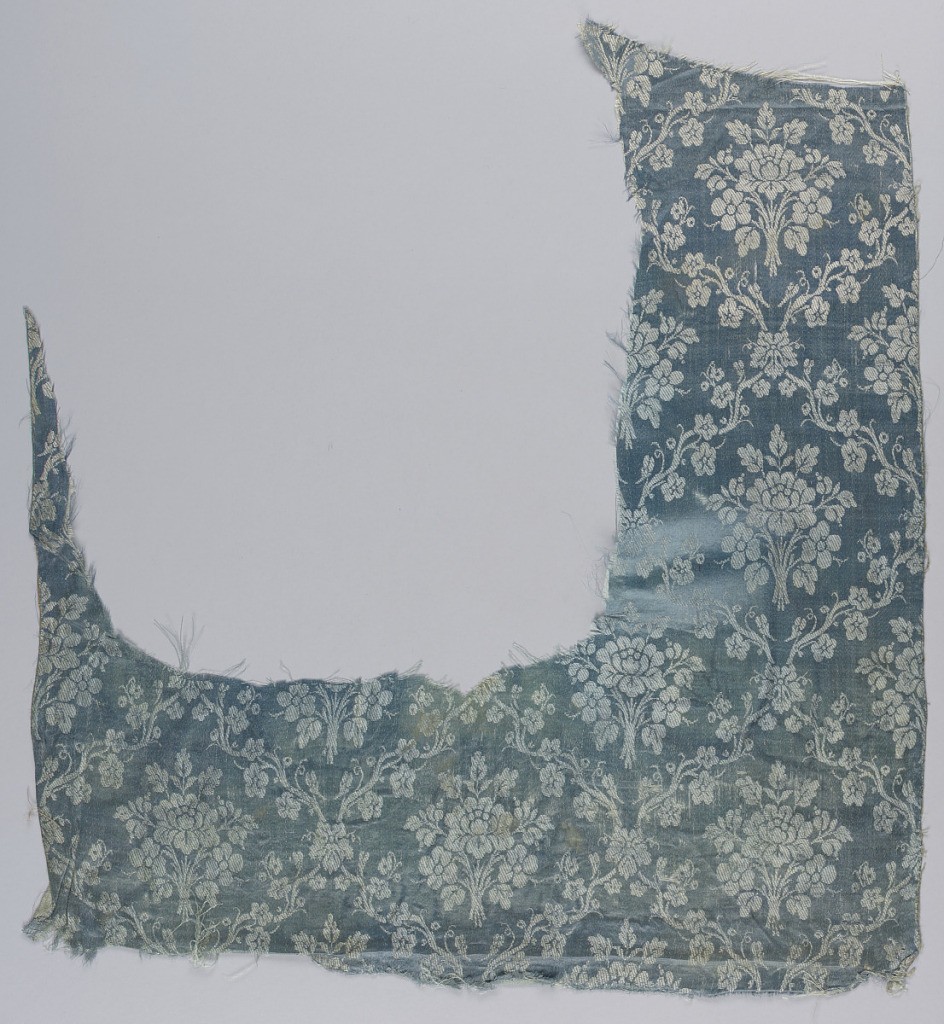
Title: Fragment
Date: late 18th century
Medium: silk Technique: damassé
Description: Blue fragment with off-white floral bouquets set within diamond-shaped scrolling vines.